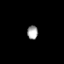
Tissue: prostate
Cell type: Fibroblasts
Senescence score: 0.7888
Nuclear area (px): 139
Mean DAPI intensity: 168.849